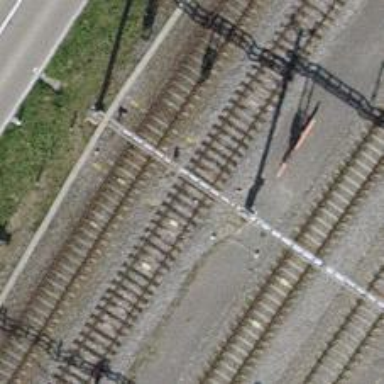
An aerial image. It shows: Railway signal.